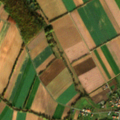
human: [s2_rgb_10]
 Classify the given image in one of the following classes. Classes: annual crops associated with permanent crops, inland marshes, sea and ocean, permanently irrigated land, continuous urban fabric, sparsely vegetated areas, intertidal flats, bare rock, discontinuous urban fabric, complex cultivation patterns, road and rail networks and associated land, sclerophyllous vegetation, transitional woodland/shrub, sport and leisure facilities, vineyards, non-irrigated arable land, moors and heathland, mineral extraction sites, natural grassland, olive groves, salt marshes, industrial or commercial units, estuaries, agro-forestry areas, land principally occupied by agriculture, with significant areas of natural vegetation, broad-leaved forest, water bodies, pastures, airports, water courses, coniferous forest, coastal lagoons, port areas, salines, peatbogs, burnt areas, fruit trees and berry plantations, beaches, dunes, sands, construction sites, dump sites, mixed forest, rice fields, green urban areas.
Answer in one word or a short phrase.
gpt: discontinuous urban fabric, non-irrigated arable land, complex cultivation patterns, broad-leaved forest